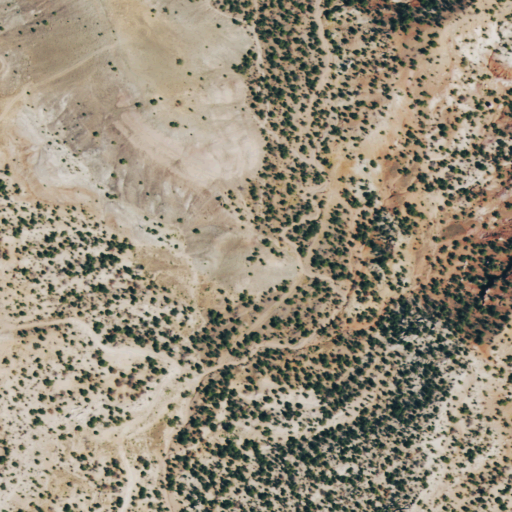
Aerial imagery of depression(s) in Colorado named Klondike Basin containing shrub and evergreen forest